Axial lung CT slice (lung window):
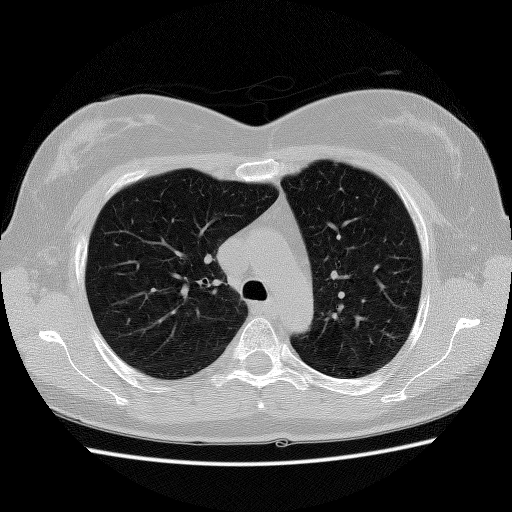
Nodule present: no